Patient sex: M
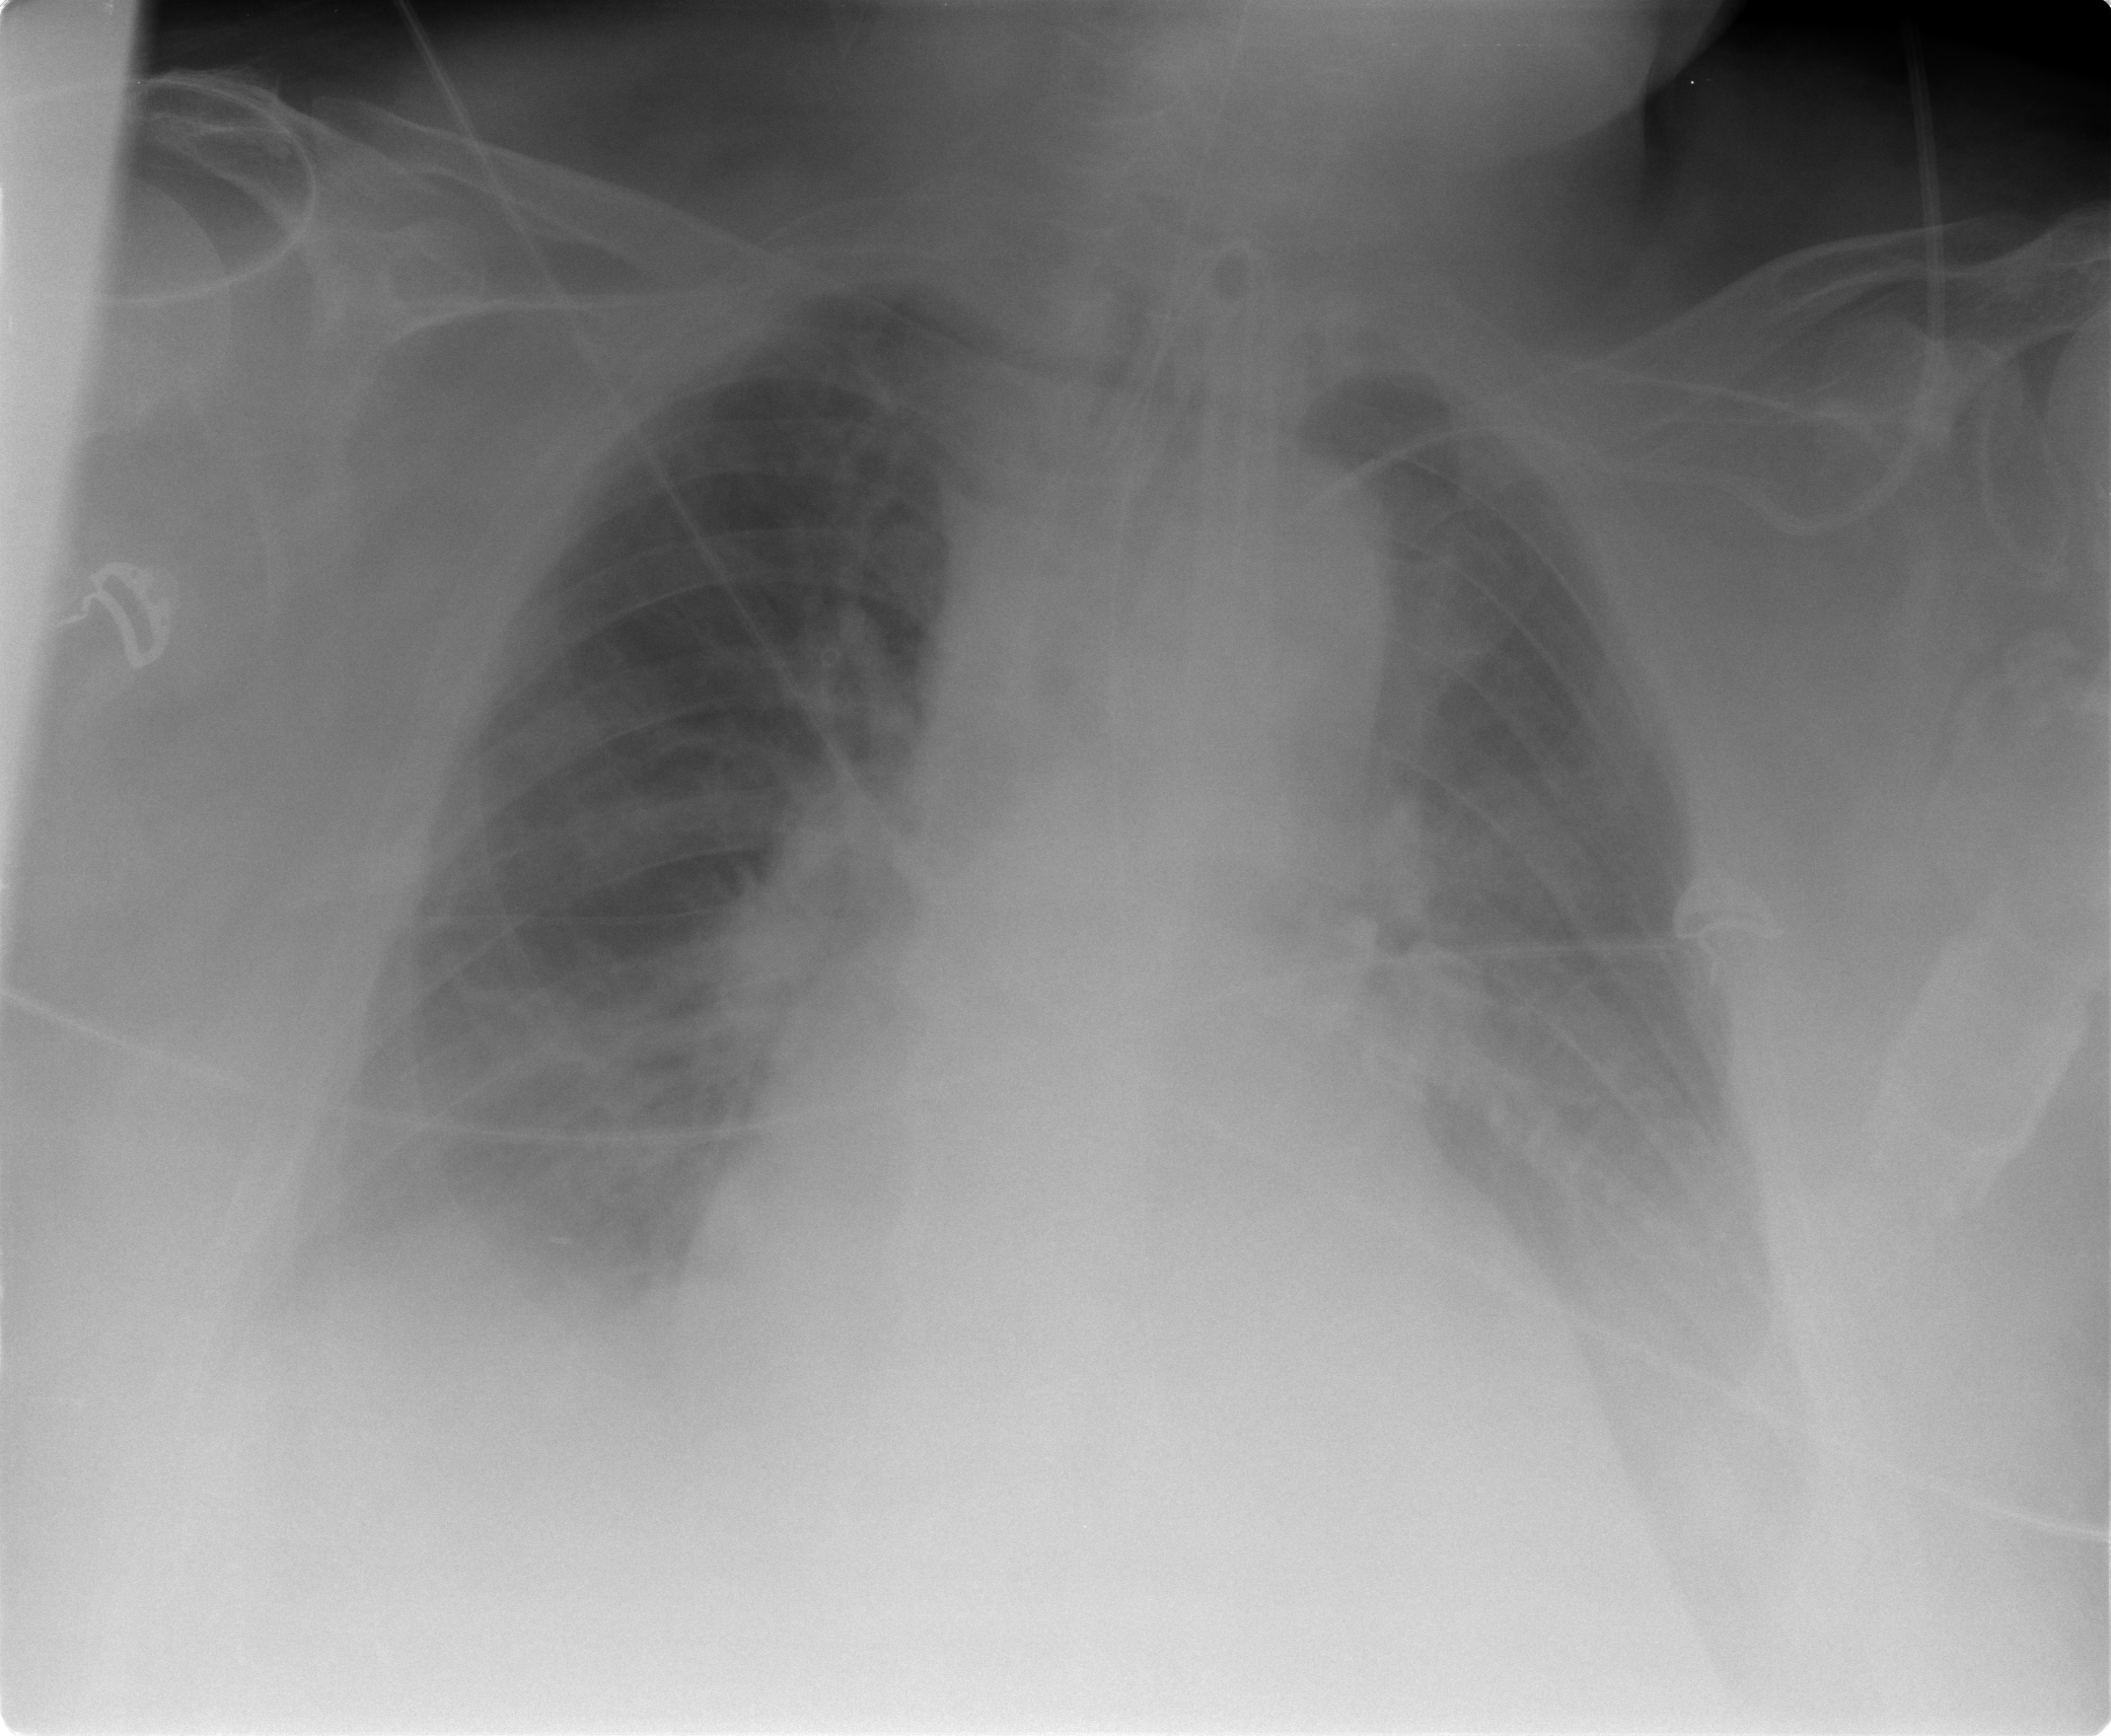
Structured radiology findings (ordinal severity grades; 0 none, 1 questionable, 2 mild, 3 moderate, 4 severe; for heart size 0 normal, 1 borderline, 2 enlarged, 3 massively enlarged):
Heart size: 2
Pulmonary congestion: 0
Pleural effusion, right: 2
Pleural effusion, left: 2
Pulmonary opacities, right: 1
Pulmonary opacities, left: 0
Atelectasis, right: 2
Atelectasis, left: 2